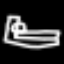
Label: bed